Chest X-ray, AP view. Patient: 72 years old, sex M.
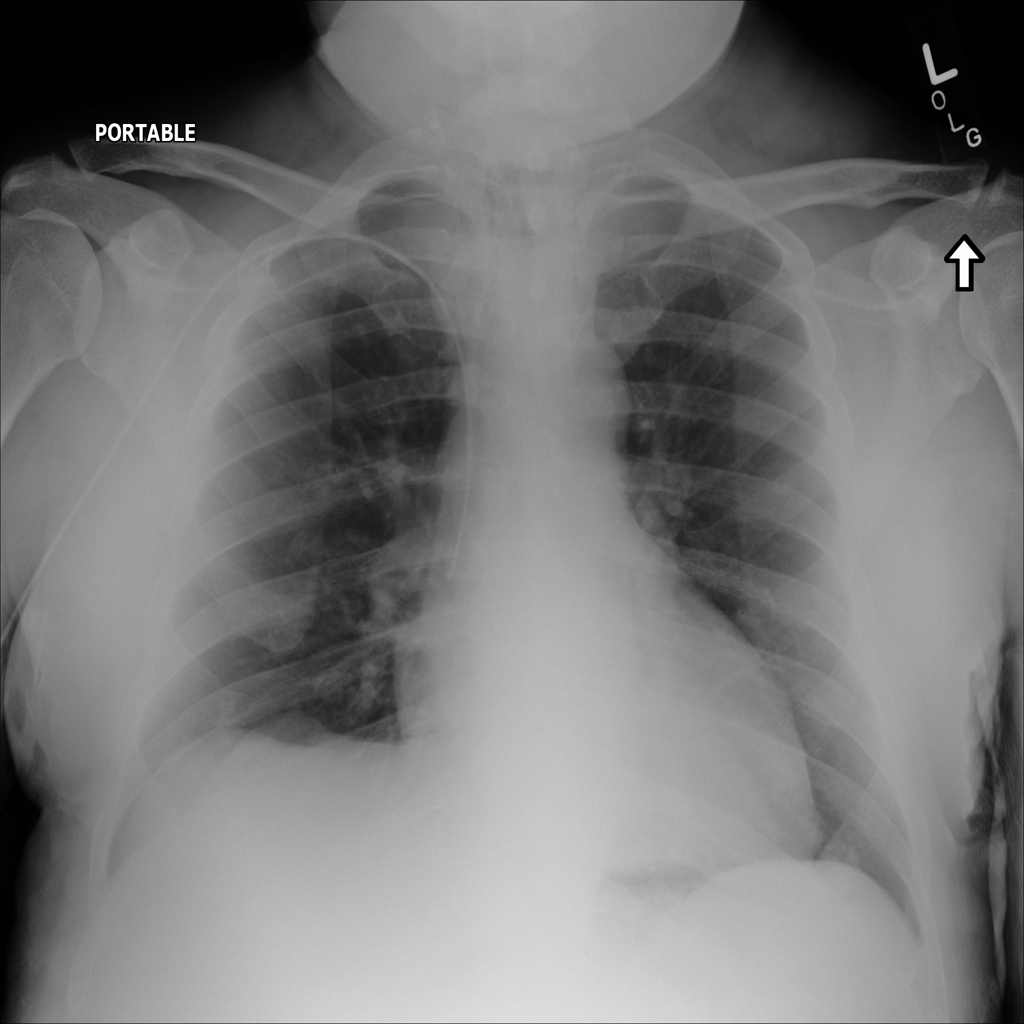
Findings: No Finding